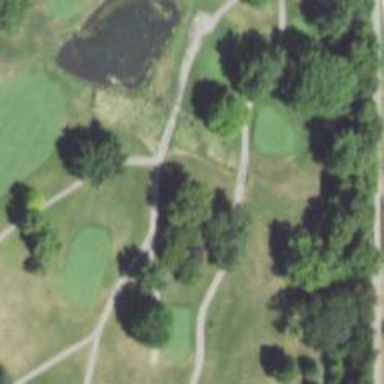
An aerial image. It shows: Service road on bridge designed for golf cartpath.